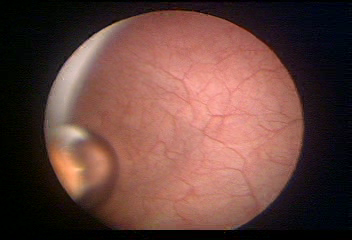
Modality: WLC
Class: Normal mucosa
Bladder cancer association: No